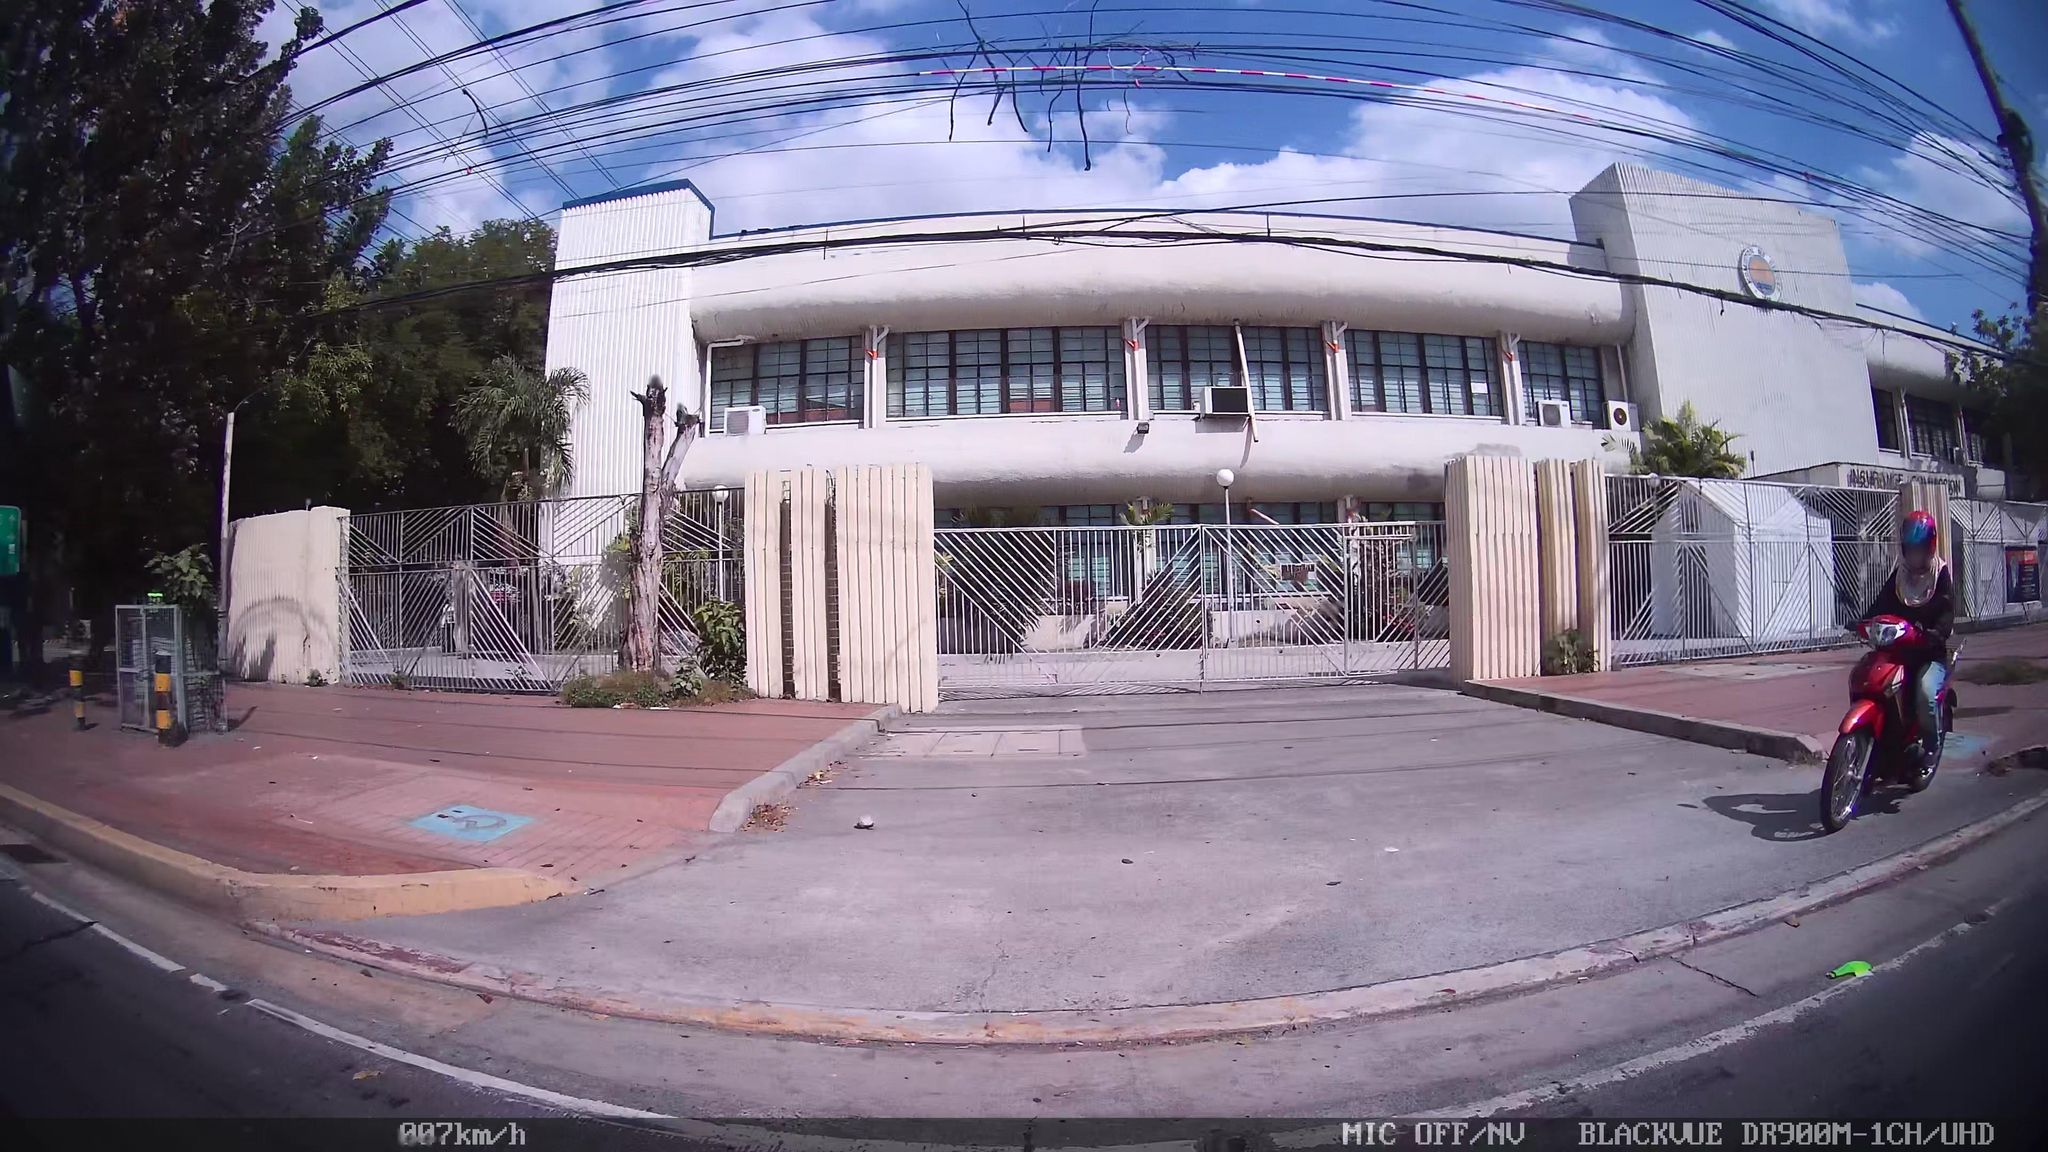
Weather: clear
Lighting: day
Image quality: good
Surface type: cycling surface
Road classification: service
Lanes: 4
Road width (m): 12
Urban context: urban centre
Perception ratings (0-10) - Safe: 0.51, Lively: 6.78, Beautiful: 5.93, Boring: 3.66, Depressing: 9.13, Wealthy: 3.32